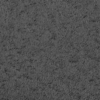
Label: not_dusty